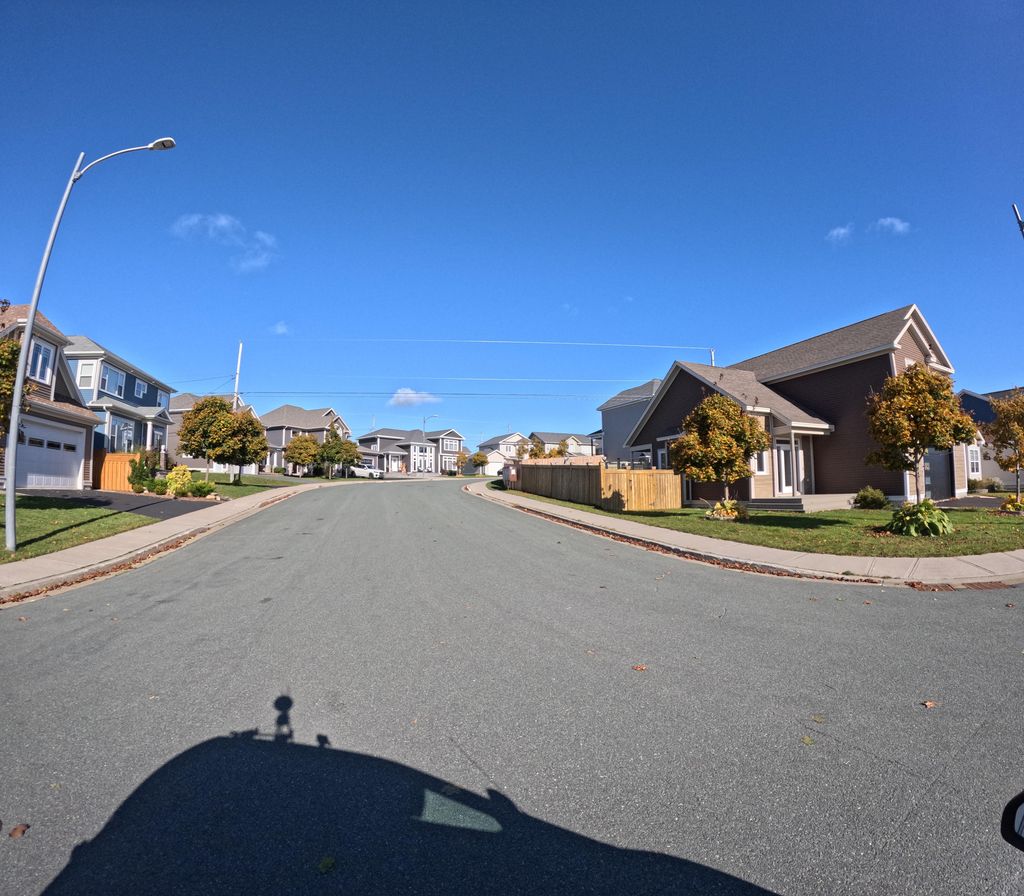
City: st_johns